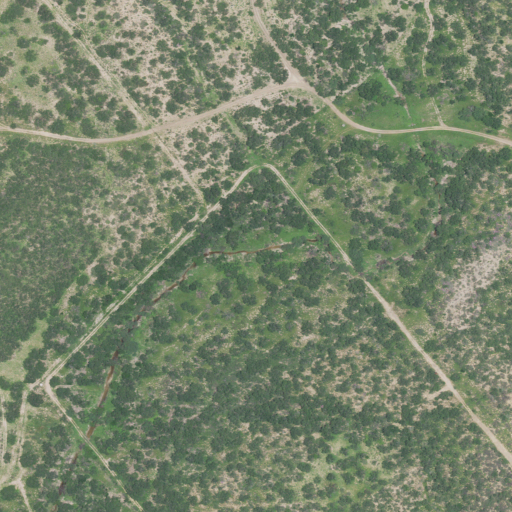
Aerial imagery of valley in Texas named Cañada Rosias containing shrub, herbaceous wetlands, grassland, and woody wetlands